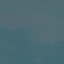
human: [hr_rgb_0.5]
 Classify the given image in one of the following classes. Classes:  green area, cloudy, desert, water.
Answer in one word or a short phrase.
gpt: water